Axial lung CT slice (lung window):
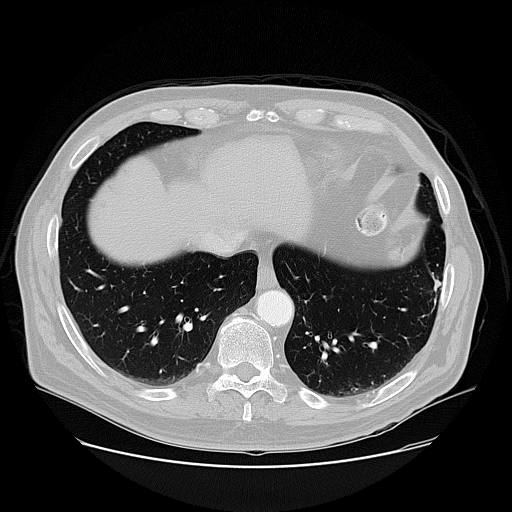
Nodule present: no